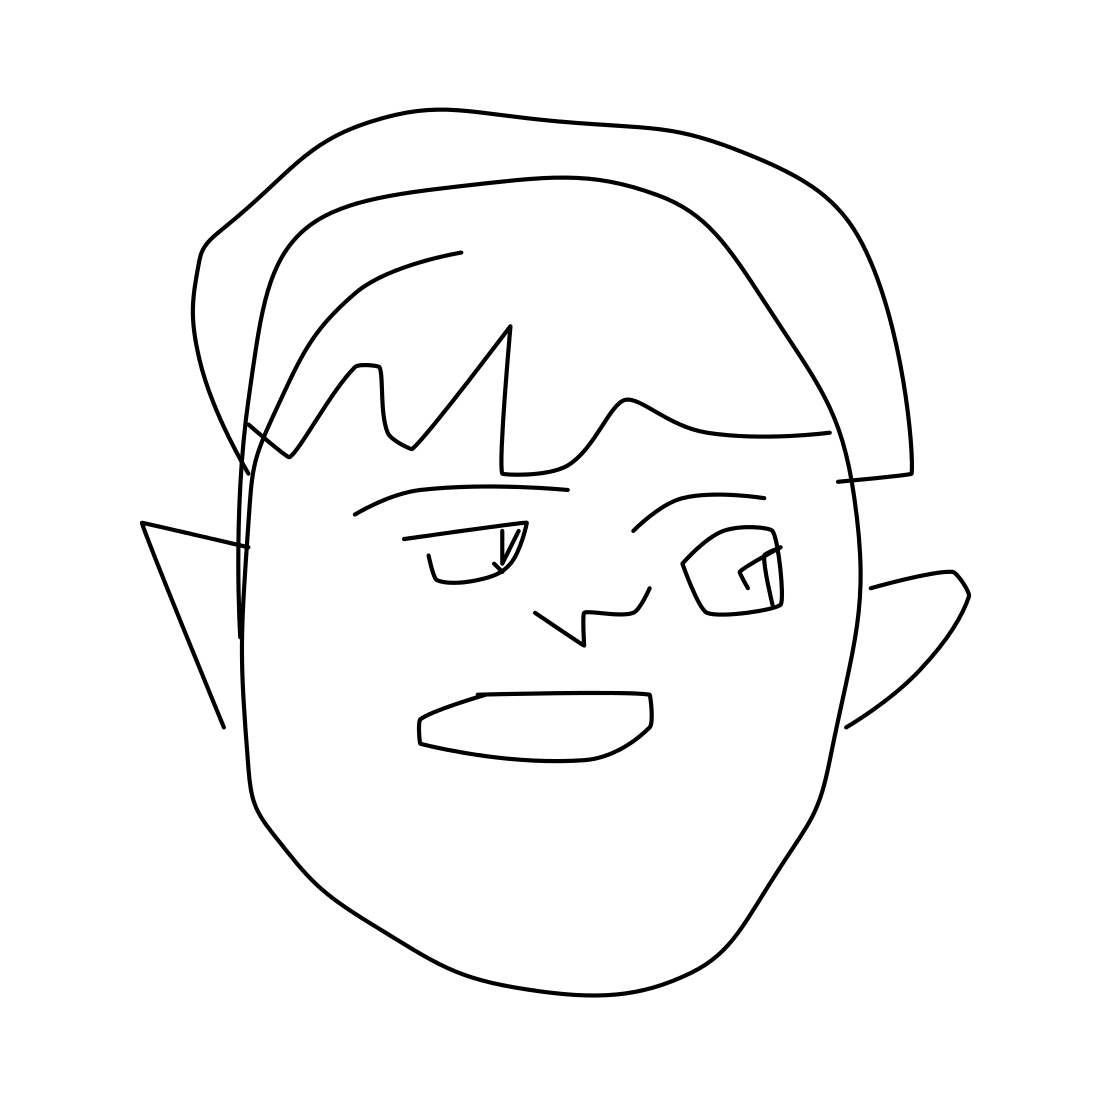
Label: face